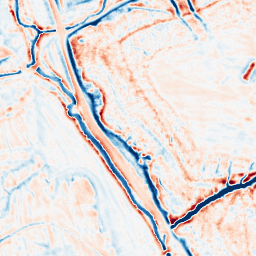
Category: edge_preserving
Decomposition family: bilateral
Decomposition parameters: d: 15
sigma_color: 100
sigma_space: 150
Upsampling method: bilinear
Upsampling parameters: scale: 4
Upsampling scale: 4